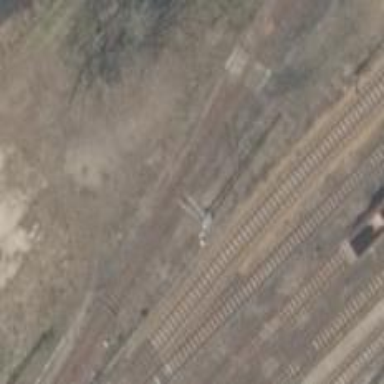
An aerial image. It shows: Railway switch.